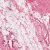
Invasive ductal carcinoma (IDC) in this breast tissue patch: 0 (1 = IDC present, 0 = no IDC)